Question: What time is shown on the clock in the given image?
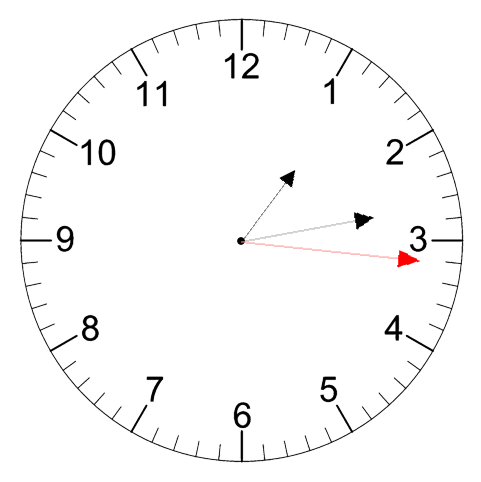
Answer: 01:13:16